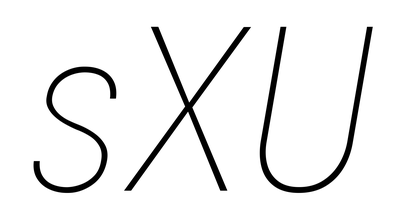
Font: Roboto-Italic_Condensed_Thin_Italic